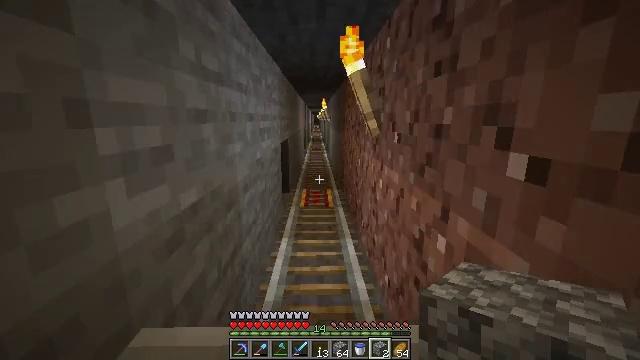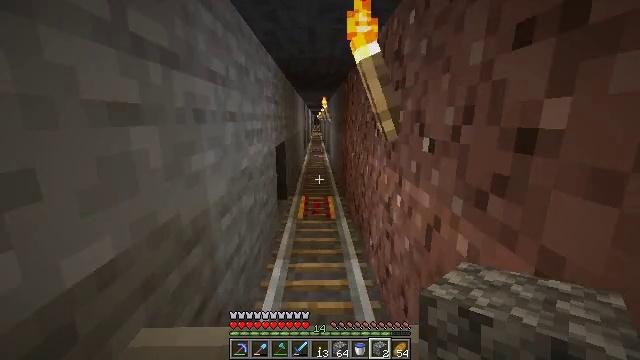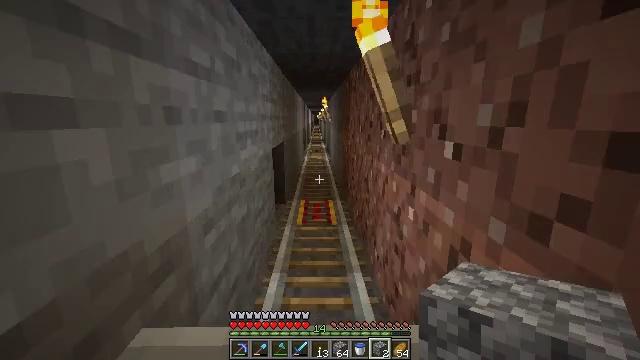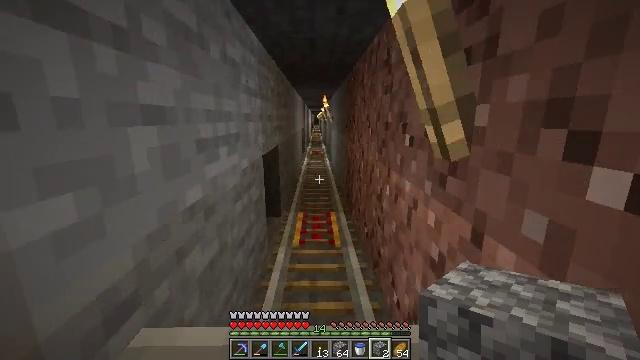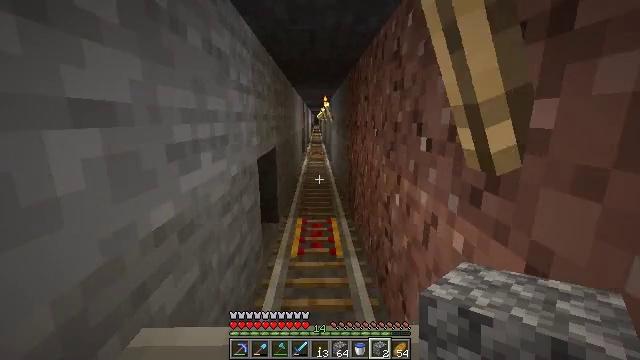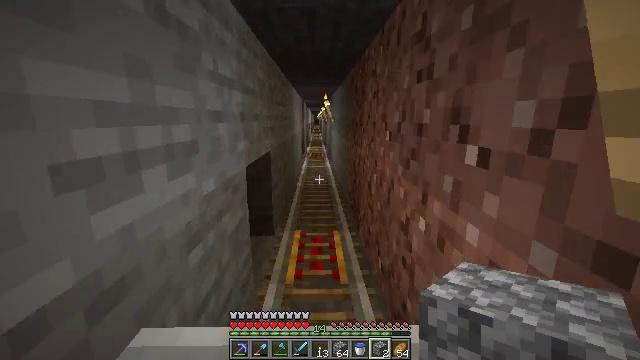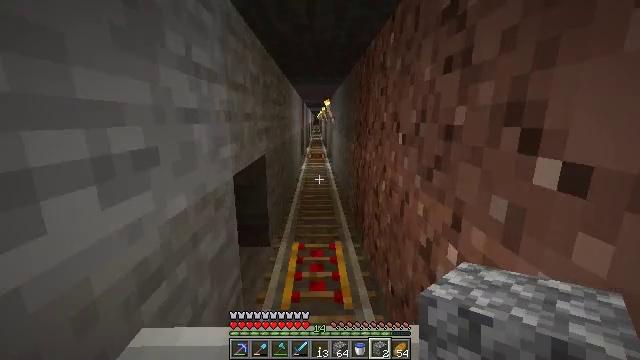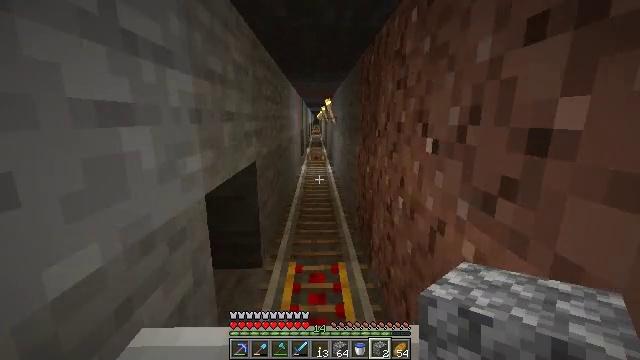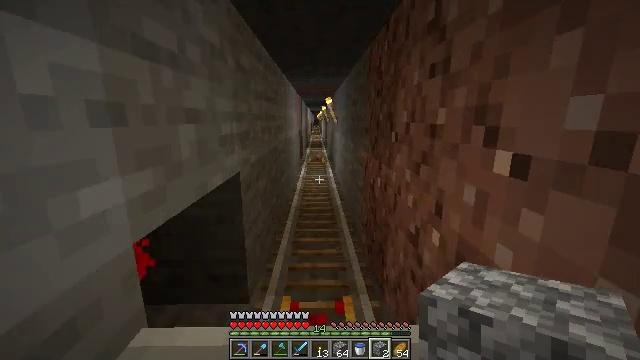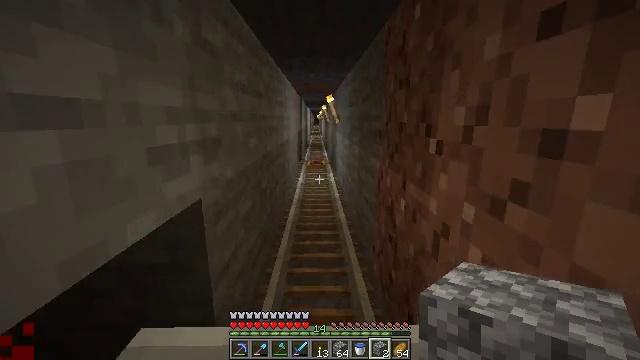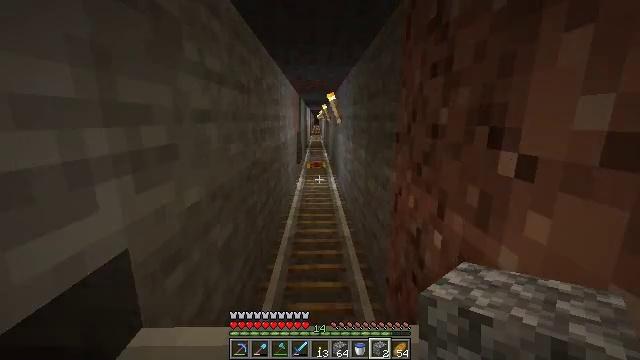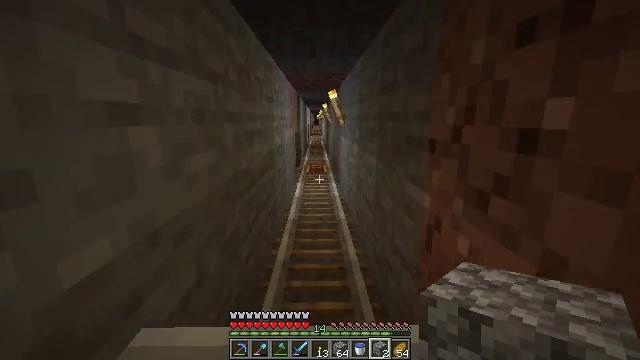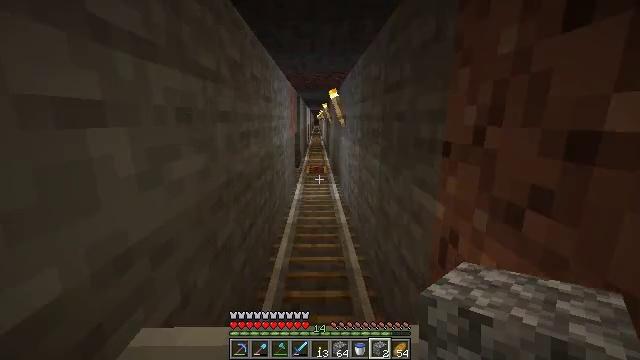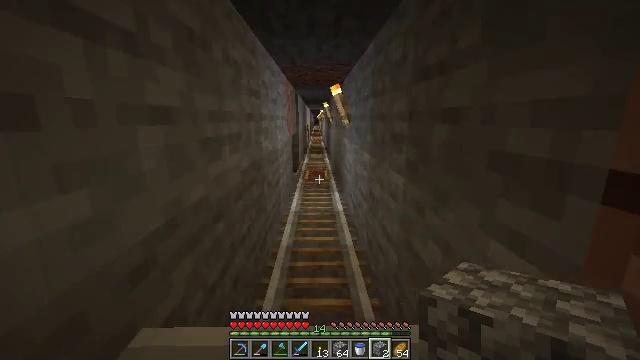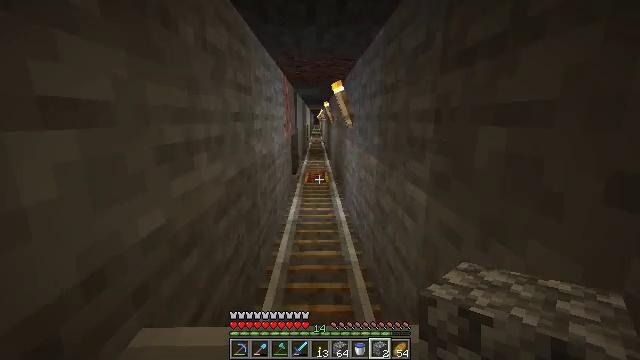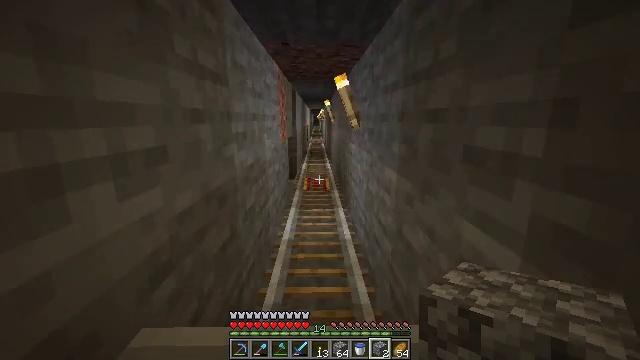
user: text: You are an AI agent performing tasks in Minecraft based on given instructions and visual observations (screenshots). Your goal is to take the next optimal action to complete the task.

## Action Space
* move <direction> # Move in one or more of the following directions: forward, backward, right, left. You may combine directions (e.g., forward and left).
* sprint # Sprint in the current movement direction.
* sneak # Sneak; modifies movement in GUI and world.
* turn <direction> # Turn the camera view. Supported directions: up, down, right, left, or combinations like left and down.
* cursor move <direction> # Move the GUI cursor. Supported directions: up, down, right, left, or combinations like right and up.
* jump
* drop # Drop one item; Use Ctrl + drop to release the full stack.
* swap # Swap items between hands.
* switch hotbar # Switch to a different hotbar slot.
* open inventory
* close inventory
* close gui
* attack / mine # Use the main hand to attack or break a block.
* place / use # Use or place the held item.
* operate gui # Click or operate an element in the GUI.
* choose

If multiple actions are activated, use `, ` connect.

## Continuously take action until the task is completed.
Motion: motion action
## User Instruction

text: Remove an iron nugget from the inventory.
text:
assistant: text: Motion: no_op
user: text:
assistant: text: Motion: no_op
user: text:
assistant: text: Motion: no_op
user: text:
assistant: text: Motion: no_op
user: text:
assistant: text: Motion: no_op
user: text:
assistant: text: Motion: no_op
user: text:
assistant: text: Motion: no_op
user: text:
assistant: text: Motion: no_op
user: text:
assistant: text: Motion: no_op
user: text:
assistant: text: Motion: no_op
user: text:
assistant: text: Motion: no_op
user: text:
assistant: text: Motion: no_op
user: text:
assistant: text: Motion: no_op
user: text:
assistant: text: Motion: no_op
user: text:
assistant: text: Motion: no_op
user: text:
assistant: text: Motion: no_op
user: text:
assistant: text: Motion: no_op
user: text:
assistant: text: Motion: no_op
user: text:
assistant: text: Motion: no_op
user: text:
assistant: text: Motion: no_op
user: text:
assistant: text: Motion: no_op
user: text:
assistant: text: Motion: no_op
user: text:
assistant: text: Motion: no_op
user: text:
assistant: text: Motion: no_op
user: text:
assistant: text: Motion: no_op
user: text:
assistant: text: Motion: no_op
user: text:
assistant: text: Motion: no_op
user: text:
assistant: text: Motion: no_op
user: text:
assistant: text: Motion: no_op
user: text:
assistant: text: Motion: no_op